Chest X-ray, PA view. Patient: 19 years old, sex F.
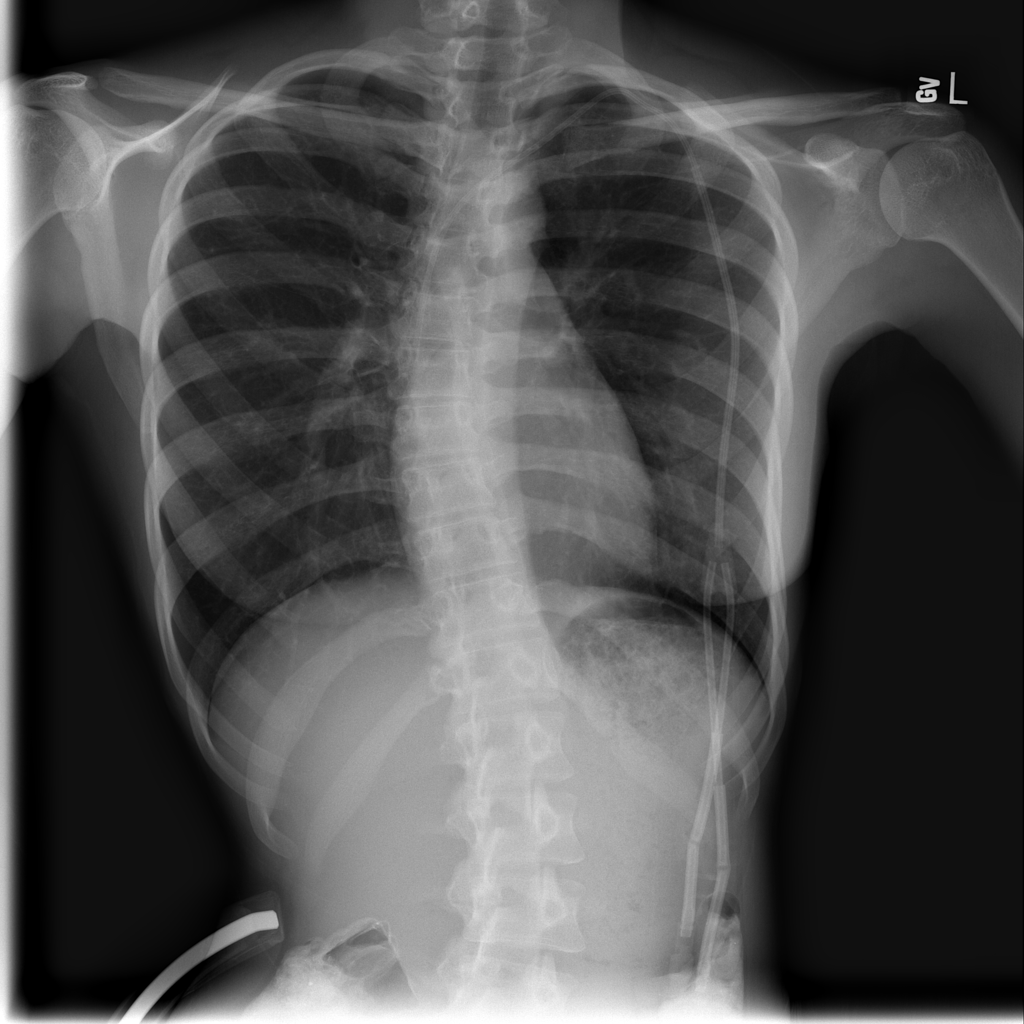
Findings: No Finding